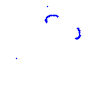
Particle: proton